【题型】解答题　【知识点】解析几何　【难度】easy
直线 $l$ 过点 $P(3, 2)$ 且与 $x$ 轴、$y$ 轴正半轴分别交于 $A$、$B$ 两点.

\vspace{0.3cm}

\noindent (1) 若直线 $l$ 与 $2x+3y-2=0$ 法向量平行，写出直线 $l$ 的方程；

\noindent (2) 求 $\triangle AOB$ 面积的最小值；

\noindent (3) 如图，若点 $P$ 分向量 $\overrightarrow{AB}$ 所成的比的值为 2，过点 $P$ 作平行于 $x$ 轴的直线交 $y$ 轴于点 $M$，动点 $E$、$F$ 分别在线段 $MP$ 和 $OA$ 上，若直线 $EF$ 平分直角梯形 $OAPM$ 的面积，求证：直线 $EF$ 必过一定点，并求出该定点坐标.

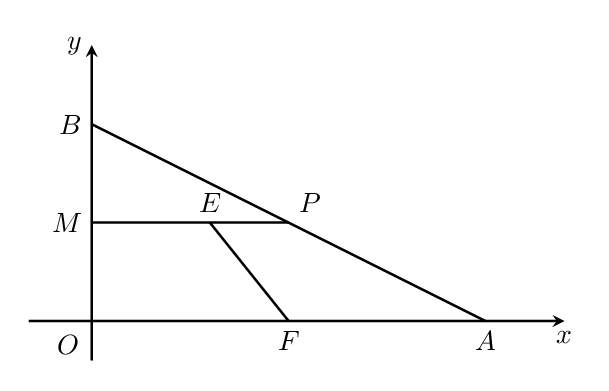
【解答】

\noindent \textbf{【分析】} （1）利用两直线垂直设出一般式，代入点$P$即可求出直线方程；
\noindent （2）设直线截距式为$\dfrac{x}{a}+\dfrac{y}{b}=1(a,b>0)$，代入点$P$得到$\dfrac{3}{a}+\dfrac{2}{b}=1$，利用基本不等式即可求出面积最小值；
\noindent （3）设$A(a,0)$，$B(0,b)$，利用定比分点公式得到$a=9$，$b=6$，再设$E(m,2)$，$F(n,0)$，根据四边形面积得到$m+n=6$，代回直线$EF$方程，求出定点．

\vspace{0.2cm}
\noindent \textbf{【解答】} 解：（1）由题设直线$l$：$3x-2y+C=0$，将点$(3,2)$代入得$9-4+C=0$，$C=-5$，
故直线$l$：$3x-2y-5=0$；

\noindent （2）设直线$l$的方程为$\dfrac{x}{a}+\dfrac{y}{b}=1(a,b>0)$，
将点$(3,2)$代入得$\dfrac{3}{a}+\dfrac{2}{b}=1\geqslant 2\sqrt{\dfrac{3}{a}\cdot\dfrac{2}{b}}=2\sqrt{\dfrac{6}{ab}}$，则$ab\geqslant 24$，
则$S_{\triangle AOB}=\dfrac{1}{2}ab\geqslant\dfrac{1}{2}\cdot 24=12$，当且仅当$\dfrac{3}{a}=\dfrac{2}{b}$，结合$\dfrac{3}{a}+\dfrac{2}{b}=1$，即$a=6$，$b=4$时等号成立，
故$\triangle AOB$的面积最小值为$12$；

\noindent （3）证明：点$P$分向量$\overrightarrow{AB}$所成的比的值为$2$，即为$\overrightarrow{AP}=2\overrightarrow{PB}$，
设$A(a,0)$，$B(0,b)$，由$P(3,2)$，$\overrightarrow{AP}=(3-a,2)$，$\overrightarrow{PB}=(-3,b-2)$，
即有$(3-a,2)=2(-3,b-2)$，
可得$a=9$，$b=3$，$M(0,2)$，$|OM|=2$，$|PM|=3$，

梯形$AOMP$的面积为$\dfrac{1}{2}\times 2\times(3+9)=12$，由题意可得梯形$FOMP$的面积为$6$，
设$E(m,2)$，$F(n,0)$，可得$\dfrac{1}{2}\times 2(m+n)=6$，即$m+n=6$，
由直线$EF$的方程为$y=\dfrac{2}{m-n}(x-n)$，
将$n=6-m$代入上式可得$2m(y-1)-(2x+6y-12)=0$，
由$\begin{cases}y-1=0 \\ 2x+6y-12=0\end{cases}$解得$x=3$，$y=1$，
则直线$EF$经过定点$(3,1)$．

\vspace{0.2cm}
\noindent \textbf{【点评】} 本题考查直线方程的求法，直线方程和直线间平行关系的综合应用，属于中档题．

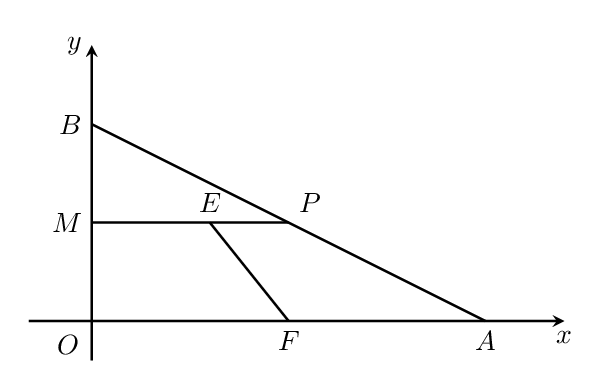